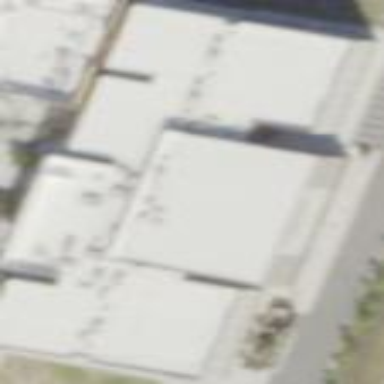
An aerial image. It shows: Commercial building that functions as cinema.